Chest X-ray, PA view. Patient: 62 years old, sex M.
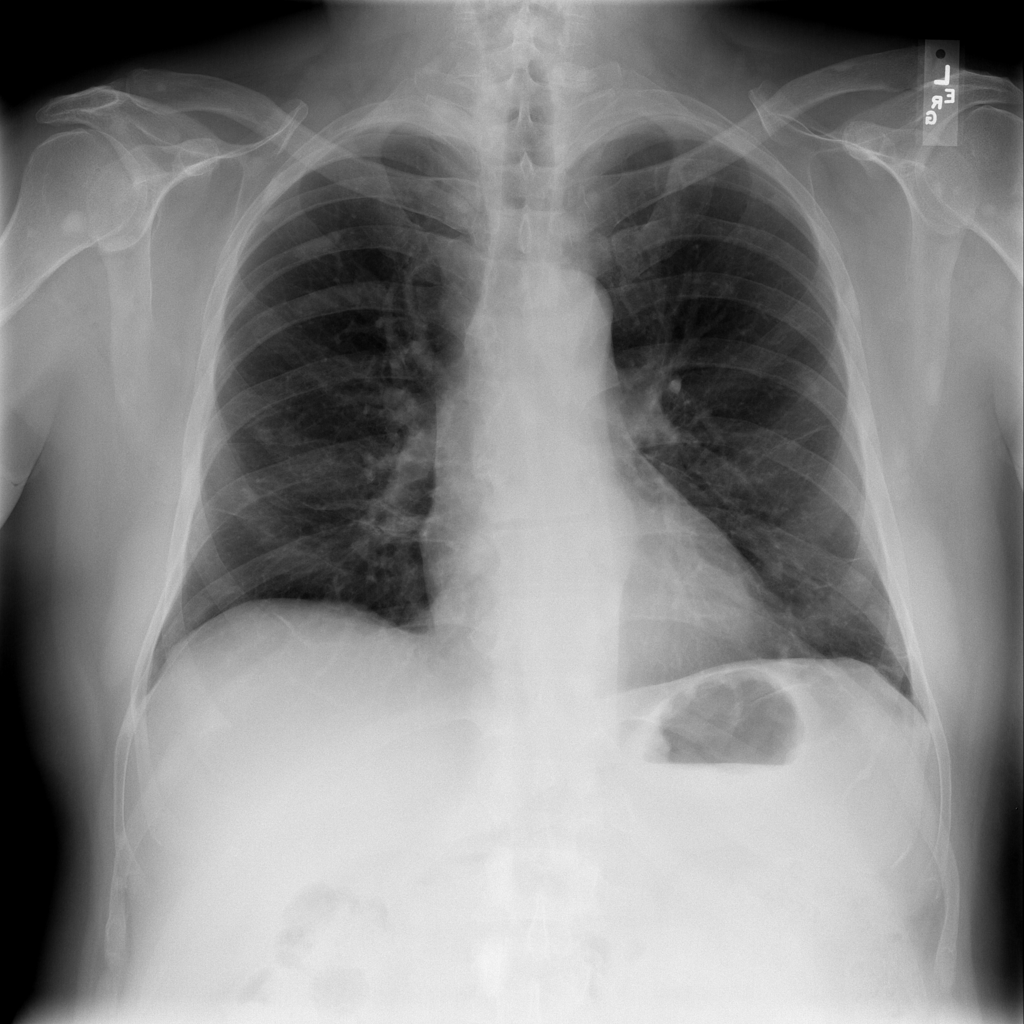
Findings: Atelectasis